如图，已知直线$AB$分别与$x$轴和$y$轴相交于点$A$和点$B$，且直线$AB$的解析式为$y=-\dfrac{\sqrt{3}}{3}x+\dfrac{\sqrt{3}}{3}$，$OP \perp AB$于点$P$，$OP$与$x$轴正半轴的夹角为$\alpha$，则$\cos\alpha$等于\underline{\quad\quad}．}

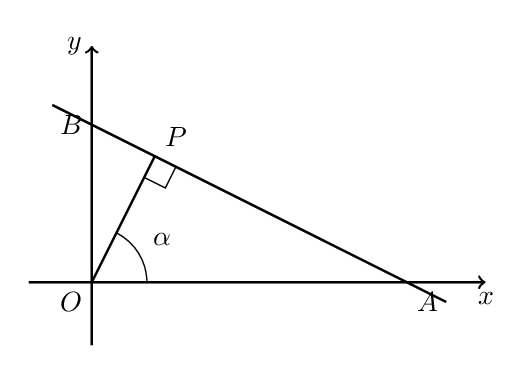
【解答】
\vspace{0.5cm}
\noindent\textbf{【答案】$\dfrac{1}{2}$（或$0.5$）}

\vspace{0.5cm}
\noindent\textbf{【分析】本题考查锐角三角函数和一次函数的知识，根据题意，直线$AB$的解析式为$y=-\dfrac{\sqrt{3}}{3}x+\dfrac{\sqrt{3}}{3}$，求出$A$，$B$的坐标，得到$OA$，$OB$的值，根据$\tan\angle A = \dfrac{OB}{OA}$，得到$\angle A$的角度，根据$\angle OPA = 90^\circ$，三角形的内角和，求出$\alpha$，即可．}

\vspace{0.5cm}
\noindent\textbf{【详解】解：直线$AB$的解析式为$y=-\dfrac{\sqrt{3}}{3}x+\dfrac{\sqrt{3}}{3}$，}
\noindent\textbf{$\therefore$当$x = 0$，$y = \dfrac{\sqrt{3}}{3}$；当$y = 0$，$x = 1$，}
\noindent\textbf{$\therefore A(1,0)$，$B\left(0,\dfrac{\sqrt{3}}{3}\right)$，}
\noindent\textbf{$\therefore OA = 1$，$OB = \dfrac{\sqrt{3}}{3}$，}
\noindent\textbf{$\because \tan\angle A = \dfrac{OB}{OA} = \dfrac{\sqrt{3}}{3}$，}
\noindent\textbf{$\therefore \angle A = 30^\circ$，}
\noindent\textbf{$\because OP \perp AB$，}
\noindent\textbf{$\therefore \angle OPA = 90^\circ$，}
\noindent\textbf{$\therefore \alpha = \angle POA = 180^\circ - \angle OPA - \angle A = 180^\circ - 90^\circ - 30^\circ = 60^\circ$，}
\noindent\textbf{$\therefore \cos\alpha = \cos60^\circ = \dfrac{1}{2}$，}
\noindent\textbf{故答案为：$\dfrac{1}{2}$．}